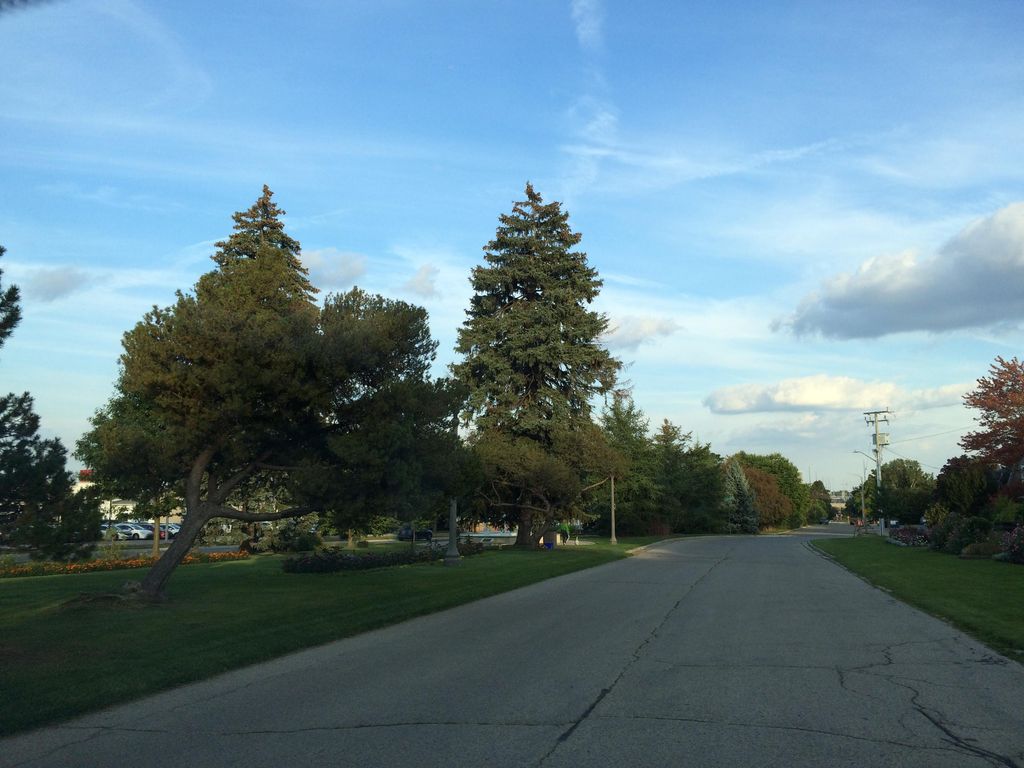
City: kitchener-waterloo